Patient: sex F, age 59
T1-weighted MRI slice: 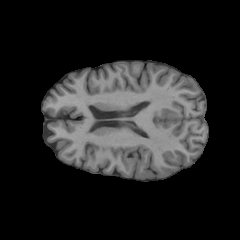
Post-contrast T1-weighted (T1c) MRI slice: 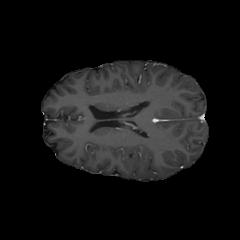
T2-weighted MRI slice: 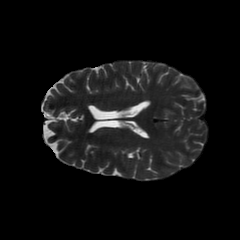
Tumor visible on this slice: no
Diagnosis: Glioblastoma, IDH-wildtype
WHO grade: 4